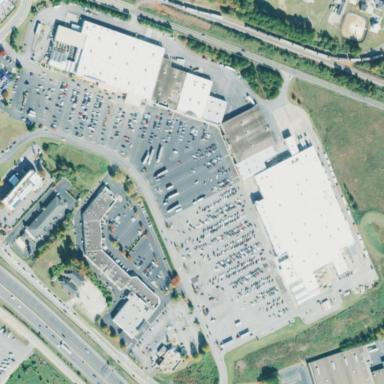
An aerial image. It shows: Retail area.